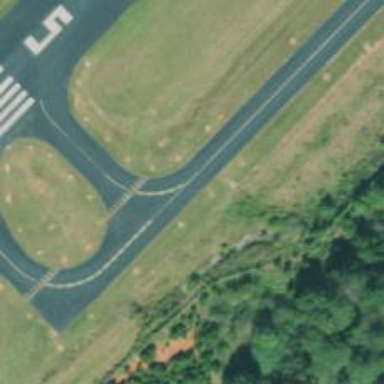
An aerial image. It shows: View of taxiway at the airport.